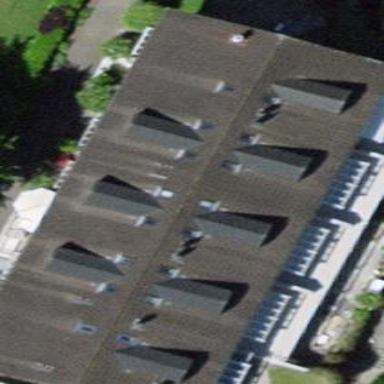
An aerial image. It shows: Terrace building.